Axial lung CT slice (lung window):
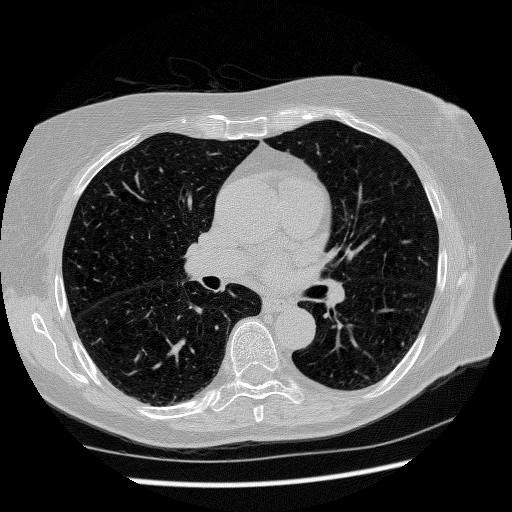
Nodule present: no